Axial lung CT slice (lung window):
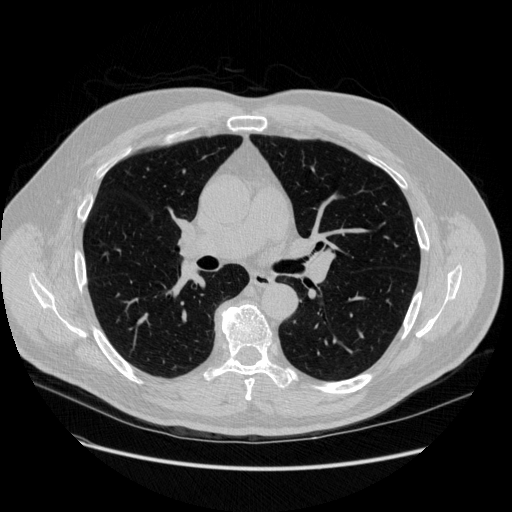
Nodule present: no